Question: What's wp7 equivalent of android's gridview?
I tried 'Grid' but it is not clear to that it its suposed to work like android's 'GridView'.
I want something like this:

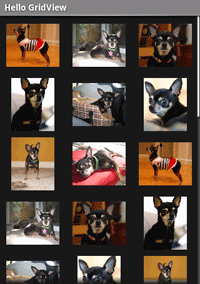
Answer: There is an equivalent for grid view is
> Wrappanel
You can use listbox embedded with wrappanel in itemtemplate to create control like gridview.
<URL>